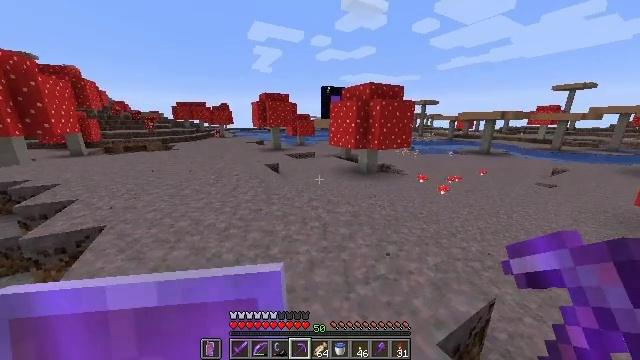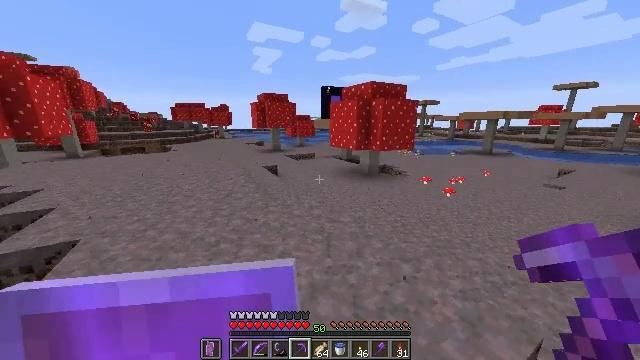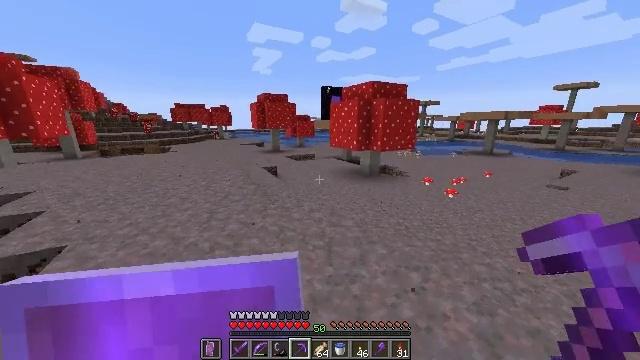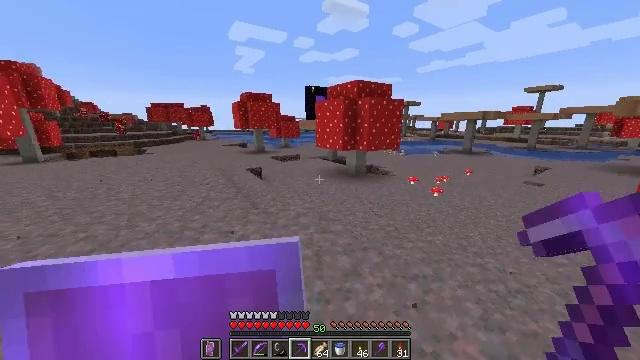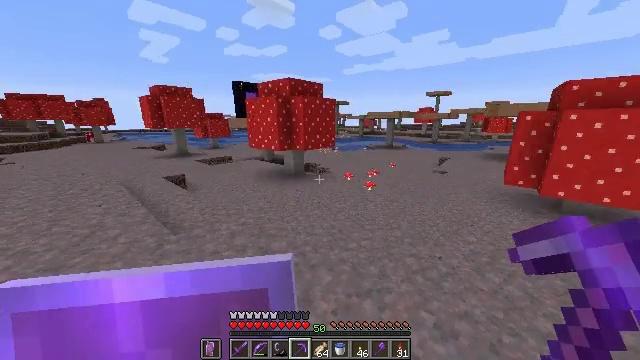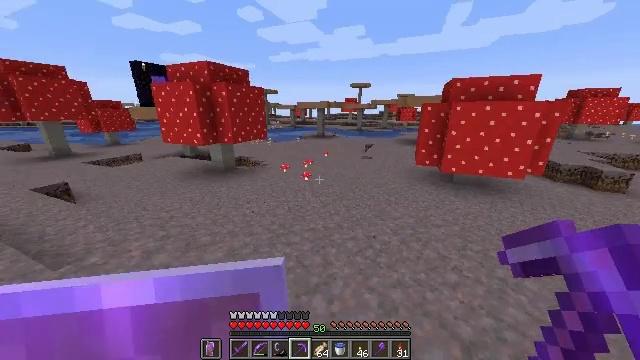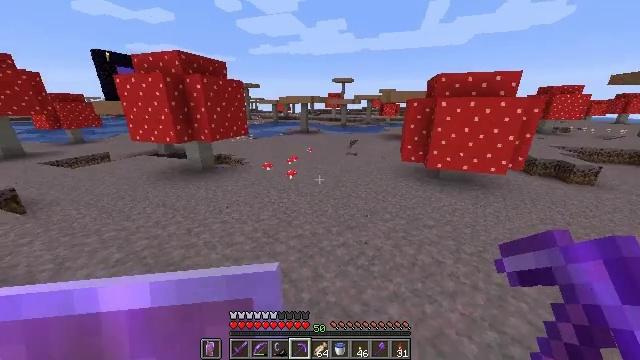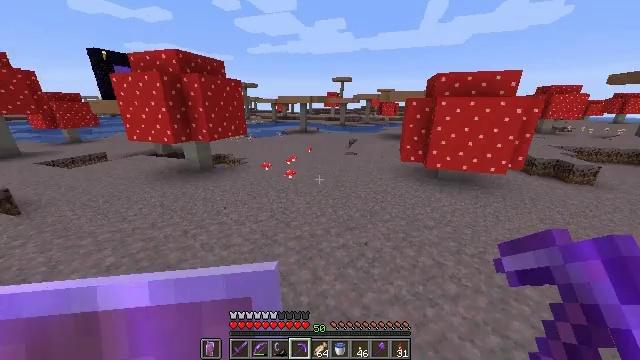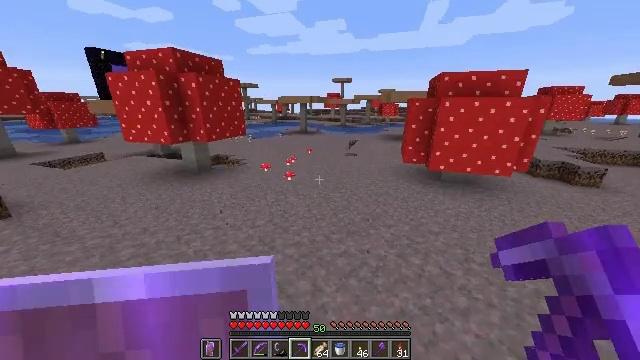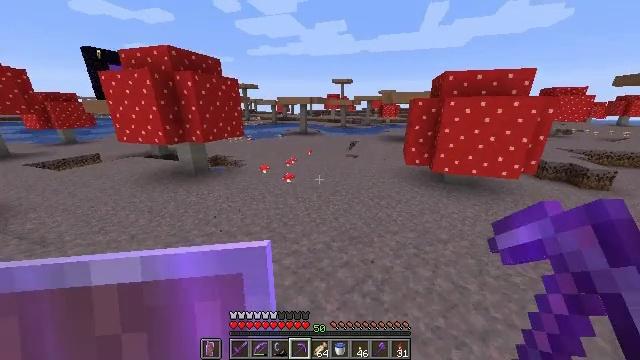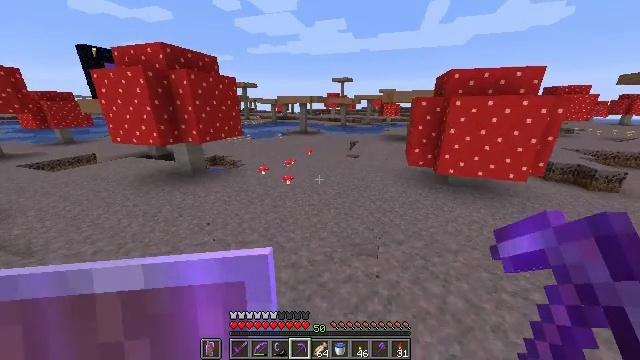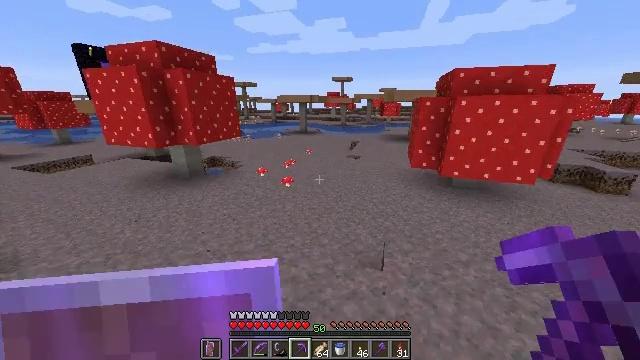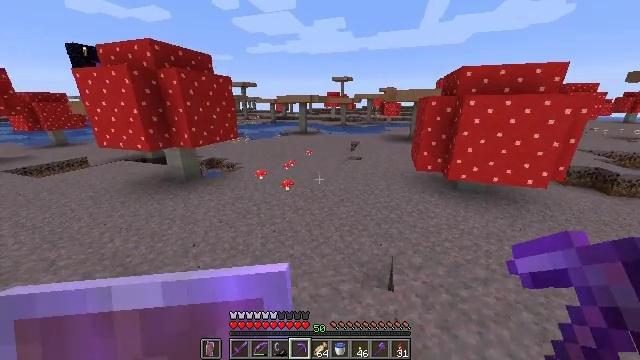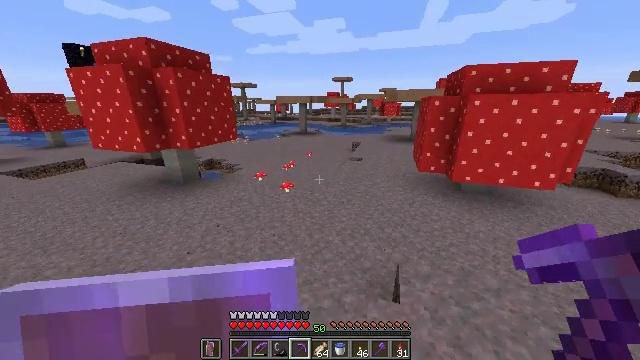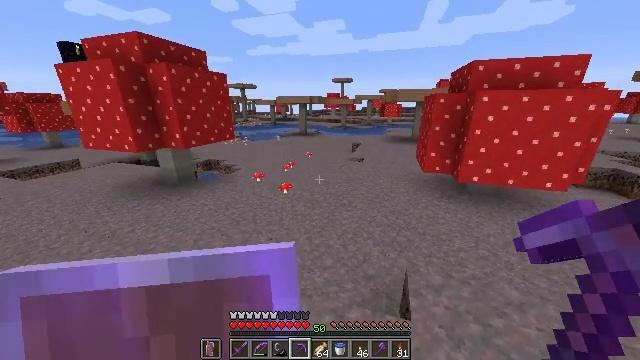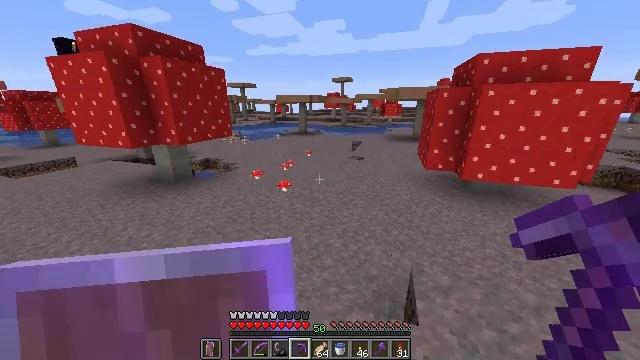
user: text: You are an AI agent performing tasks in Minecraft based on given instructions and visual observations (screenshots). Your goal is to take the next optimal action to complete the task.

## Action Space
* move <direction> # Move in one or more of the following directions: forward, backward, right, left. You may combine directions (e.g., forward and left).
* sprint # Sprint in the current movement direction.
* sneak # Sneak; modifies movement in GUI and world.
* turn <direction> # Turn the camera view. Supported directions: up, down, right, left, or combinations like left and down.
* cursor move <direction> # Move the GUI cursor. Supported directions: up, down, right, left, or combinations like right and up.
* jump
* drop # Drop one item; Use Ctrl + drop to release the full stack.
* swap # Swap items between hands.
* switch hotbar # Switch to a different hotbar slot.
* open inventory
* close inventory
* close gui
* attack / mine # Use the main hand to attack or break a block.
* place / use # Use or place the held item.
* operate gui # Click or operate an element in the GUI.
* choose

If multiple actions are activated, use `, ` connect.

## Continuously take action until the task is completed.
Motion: motion action
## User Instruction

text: Dig up the grassy mycelium.
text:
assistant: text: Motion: move forward, sprint
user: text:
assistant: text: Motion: move forward, sprint
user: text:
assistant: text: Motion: move forward, sprint, turn right
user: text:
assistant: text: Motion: move forward, sprint, turn right
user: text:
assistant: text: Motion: move forward, sprint, turn right and down
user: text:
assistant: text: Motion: move forward, sprint, turn right and down
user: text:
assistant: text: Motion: move forward, sprint
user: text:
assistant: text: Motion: move forward, sprint
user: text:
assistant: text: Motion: move forward, sprint
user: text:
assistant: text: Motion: move forward, sprint
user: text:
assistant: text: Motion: move forward, sprint
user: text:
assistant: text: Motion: move forward, sprint
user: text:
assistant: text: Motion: move forward, sprint
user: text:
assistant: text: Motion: move forward, sprint
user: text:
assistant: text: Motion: move forward, sprint
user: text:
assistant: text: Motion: move forward, sprint
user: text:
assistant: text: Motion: move forward, sprint
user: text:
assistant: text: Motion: move forward, sprint
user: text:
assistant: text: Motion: move forward, sprint
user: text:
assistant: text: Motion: move forward, sprint
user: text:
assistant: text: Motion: move forward, sprint
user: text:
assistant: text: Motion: move forward, sprint
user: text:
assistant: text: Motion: move forward, sprint
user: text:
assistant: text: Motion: move forward, sprint
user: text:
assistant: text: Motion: move forward, sprint
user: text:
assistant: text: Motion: move forward, sprint, turn left
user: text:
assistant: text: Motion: move forward, sprint, turn left and up
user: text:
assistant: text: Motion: move forward, sprint, turn left and up
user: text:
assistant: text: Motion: move forward, sprint, turn left and up
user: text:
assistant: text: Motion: move forward and move right, sprint